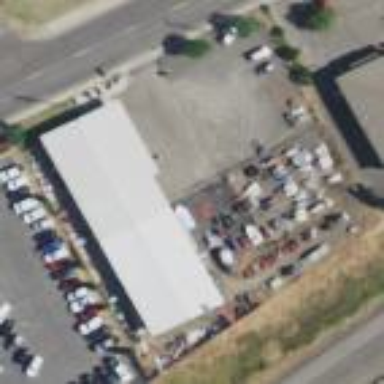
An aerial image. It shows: Shop specializing in motorcycles.